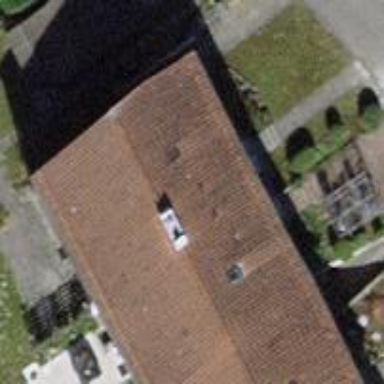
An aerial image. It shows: Building with tiled roof.